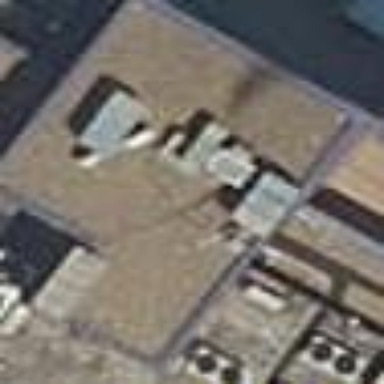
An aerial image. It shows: Part of building is shown in the image.